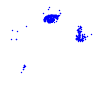
Particle: electron